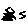
Label: zigzag